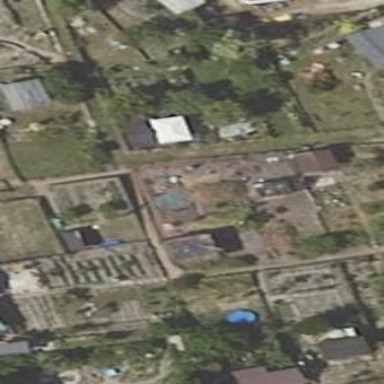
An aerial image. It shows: Area designated for allotments.